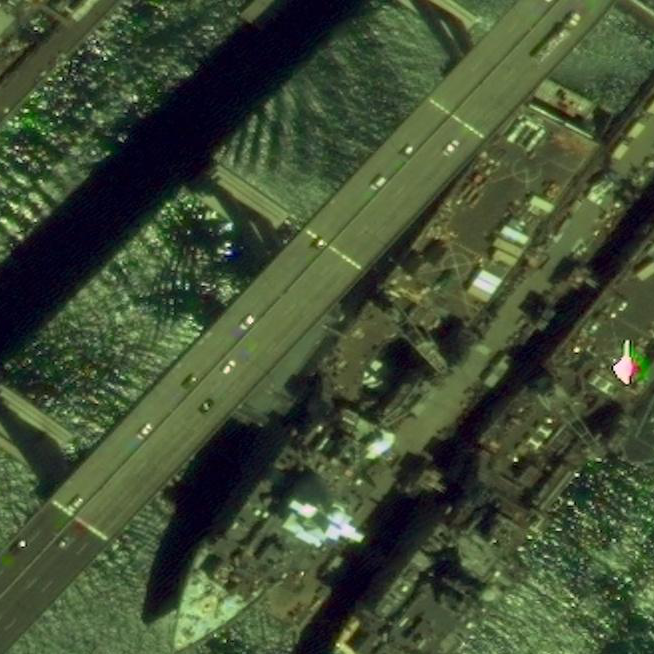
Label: combat